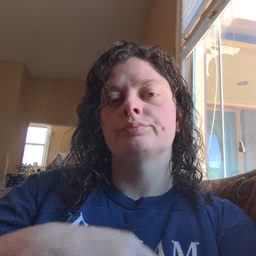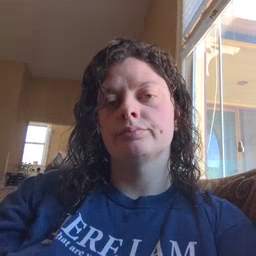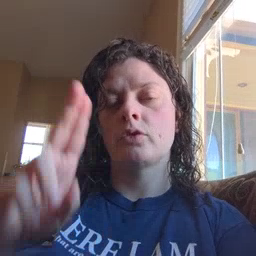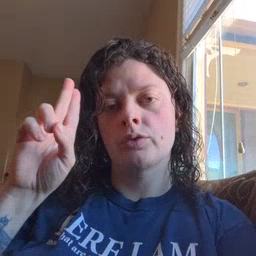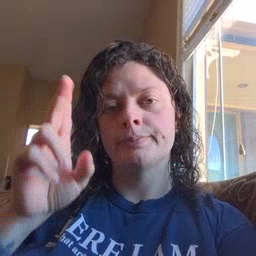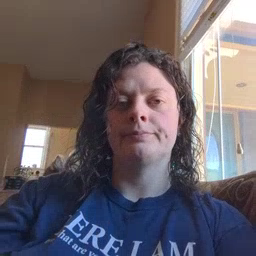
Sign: uncle